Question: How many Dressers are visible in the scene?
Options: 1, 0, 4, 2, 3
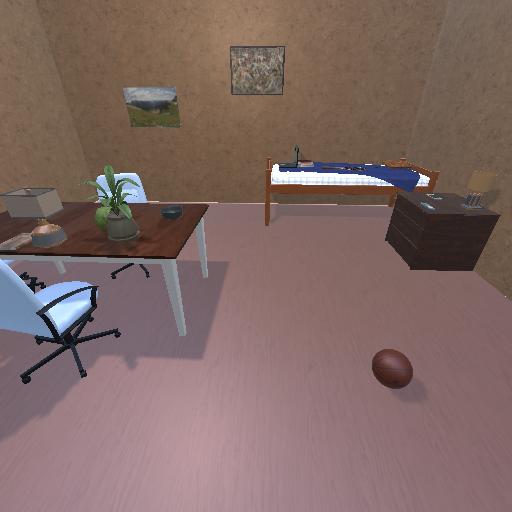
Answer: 1